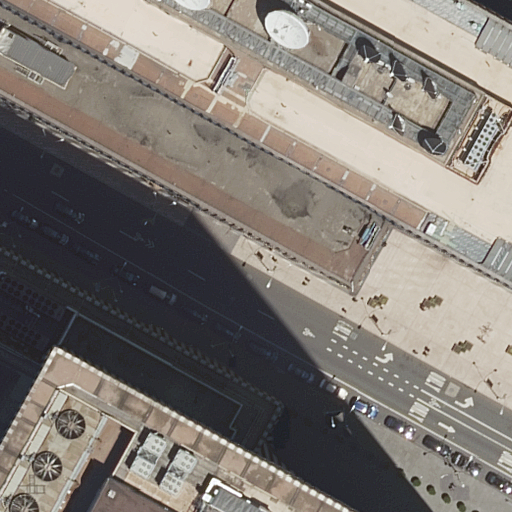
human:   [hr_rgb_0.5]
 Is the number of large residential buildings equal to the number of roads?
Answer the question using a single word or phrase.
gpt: no

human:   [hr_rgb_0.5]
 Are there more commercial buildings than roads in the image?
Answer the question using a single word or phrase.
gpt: yes

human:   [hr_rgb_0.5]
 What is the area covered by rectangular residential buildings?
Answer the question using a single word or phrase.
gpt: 0m2

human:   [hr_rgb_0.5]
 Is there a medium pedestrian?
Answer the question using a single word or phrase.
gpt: yes

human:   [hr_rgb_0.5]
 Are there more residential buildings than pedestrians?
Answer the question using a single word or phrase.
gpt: no

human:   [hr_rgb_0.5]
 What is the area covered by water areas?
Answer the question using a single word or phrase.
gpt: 0m2

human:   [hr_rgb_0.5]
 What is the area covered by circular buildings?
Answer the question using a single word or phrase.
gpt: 0m2

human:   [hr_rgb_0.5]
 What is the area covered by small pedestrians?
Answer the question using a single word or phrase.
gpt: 0m2

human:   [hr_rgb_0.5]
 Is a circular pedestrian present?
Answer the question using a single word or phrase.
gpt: no

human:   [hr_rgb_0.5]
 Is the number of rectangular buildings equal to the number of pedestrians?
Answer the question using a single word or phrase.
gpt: yes

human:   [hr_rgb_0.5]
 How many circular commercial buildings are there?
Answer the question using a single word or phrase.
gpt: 0

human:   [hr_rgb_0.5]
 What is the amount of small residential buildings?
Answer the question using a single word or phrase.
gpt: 0

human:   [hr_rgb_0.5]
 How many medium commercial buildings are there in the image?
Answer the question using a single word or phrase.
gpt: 0

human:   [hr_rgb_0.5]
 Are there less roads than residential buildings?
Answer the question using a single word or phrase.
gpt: no

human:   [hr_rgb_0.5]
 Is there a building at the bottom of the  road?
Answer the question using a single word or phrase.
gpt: no

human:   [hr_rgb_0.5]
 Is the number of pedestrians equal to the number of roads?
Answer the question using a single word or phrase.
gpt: no

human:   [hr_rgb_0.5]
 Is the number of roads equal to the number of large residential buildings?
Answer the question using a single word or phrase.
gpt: no

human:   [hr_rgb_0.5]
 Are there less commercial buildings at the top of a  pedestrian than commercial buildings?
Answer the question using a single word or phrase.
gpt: yes

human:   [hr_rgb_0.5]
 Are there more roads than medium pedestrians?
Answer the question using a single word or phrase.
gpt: no

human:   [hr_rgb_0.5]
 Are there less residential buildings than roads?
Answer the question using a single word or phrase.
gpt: yes

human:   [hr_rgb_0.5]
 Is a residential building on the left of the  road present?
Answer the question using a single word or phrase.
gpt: no

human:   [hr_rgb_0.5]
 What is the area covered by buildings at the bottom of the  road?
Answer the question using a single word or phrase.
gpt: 0m2

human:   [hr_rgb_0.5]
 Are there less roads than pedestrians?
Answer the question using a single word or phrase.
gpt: yes

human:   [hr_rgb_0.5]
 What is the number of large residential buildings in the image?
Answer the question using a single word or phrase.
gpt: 0

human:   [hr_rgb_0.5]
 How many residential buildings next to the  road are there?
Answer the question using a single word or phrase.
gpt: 0

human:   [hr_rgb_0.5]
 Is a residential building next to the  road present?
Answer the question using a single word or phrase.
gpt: no

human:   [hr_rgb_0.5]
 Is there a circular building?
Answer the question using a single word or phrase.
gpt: no

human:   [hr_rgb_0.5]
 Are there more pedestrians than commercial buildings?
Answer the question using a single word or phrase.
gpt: no

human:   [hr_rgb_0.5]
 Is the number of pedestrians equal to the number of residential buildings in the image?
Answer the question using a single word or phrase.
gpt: no

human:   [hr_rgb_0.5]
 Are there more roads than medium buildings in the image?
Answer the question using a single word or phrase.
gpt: yes

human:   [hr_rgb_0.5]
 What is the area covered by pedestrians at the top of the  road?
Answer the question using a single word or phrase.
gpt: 0m2

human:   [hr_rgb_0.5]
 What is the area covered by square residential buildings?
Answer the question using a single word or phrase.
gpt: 0m2

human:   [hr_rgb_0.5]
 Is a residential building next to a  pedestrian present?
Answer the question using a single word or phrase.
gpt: no

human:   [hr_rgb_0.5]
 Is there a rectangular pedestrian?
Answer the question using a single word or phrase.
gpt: yes

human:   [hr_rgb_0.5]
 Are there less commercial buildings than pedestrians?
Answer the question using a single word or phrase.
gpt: no

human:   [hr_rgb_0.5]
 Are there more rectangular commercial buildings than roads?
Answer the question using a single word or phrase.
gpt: yes